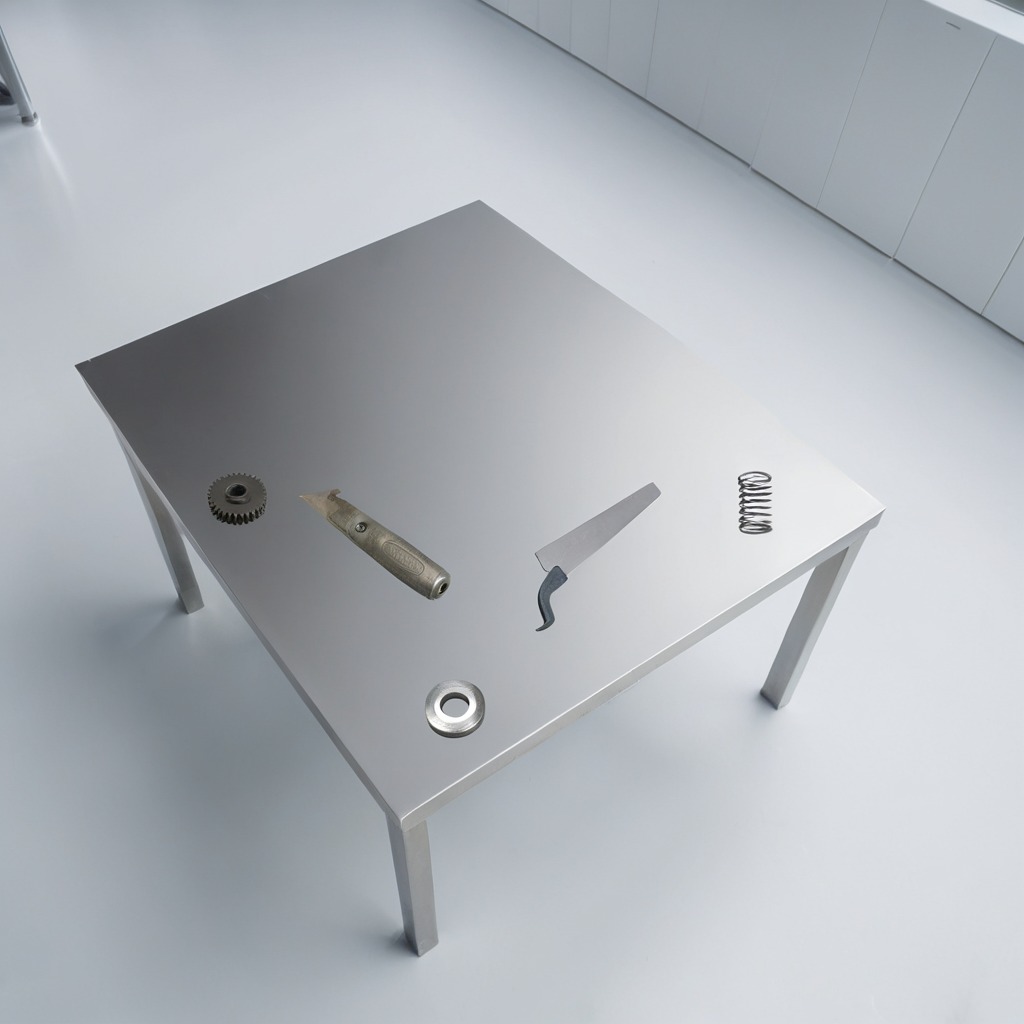
A steel gear with teeth, a utility knife, a flat metal washer, a coiled metal spring, and a handheld metal saw are lying on a stainless steel table in a high-end prototyping lab.